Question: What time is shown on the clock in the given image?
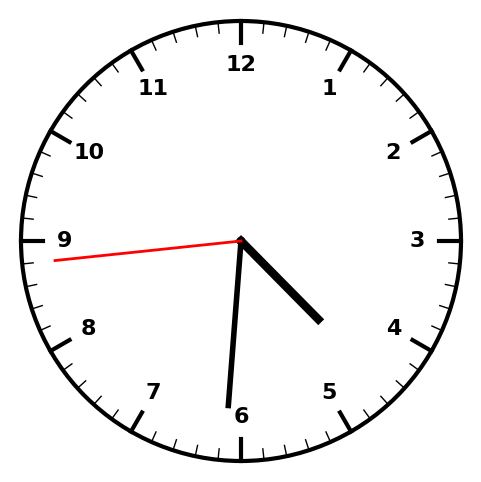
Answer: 04:30:44